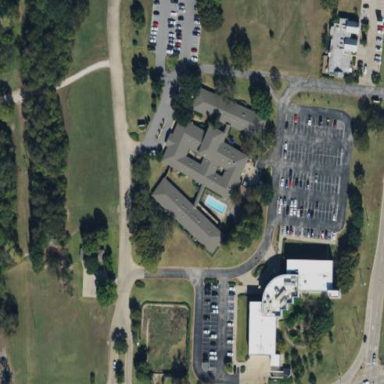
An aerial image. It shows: Hospital providing healthcare services.